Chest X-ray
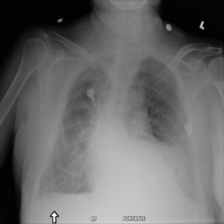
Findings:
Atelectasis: positive
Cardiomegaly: negative
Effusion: positive
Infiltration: positive
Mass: negative
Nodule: negative
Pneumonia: negative
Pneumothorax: negative
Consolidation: positive
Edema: negative
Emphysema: negative
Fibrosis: negative
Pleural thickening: negative
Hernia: negative